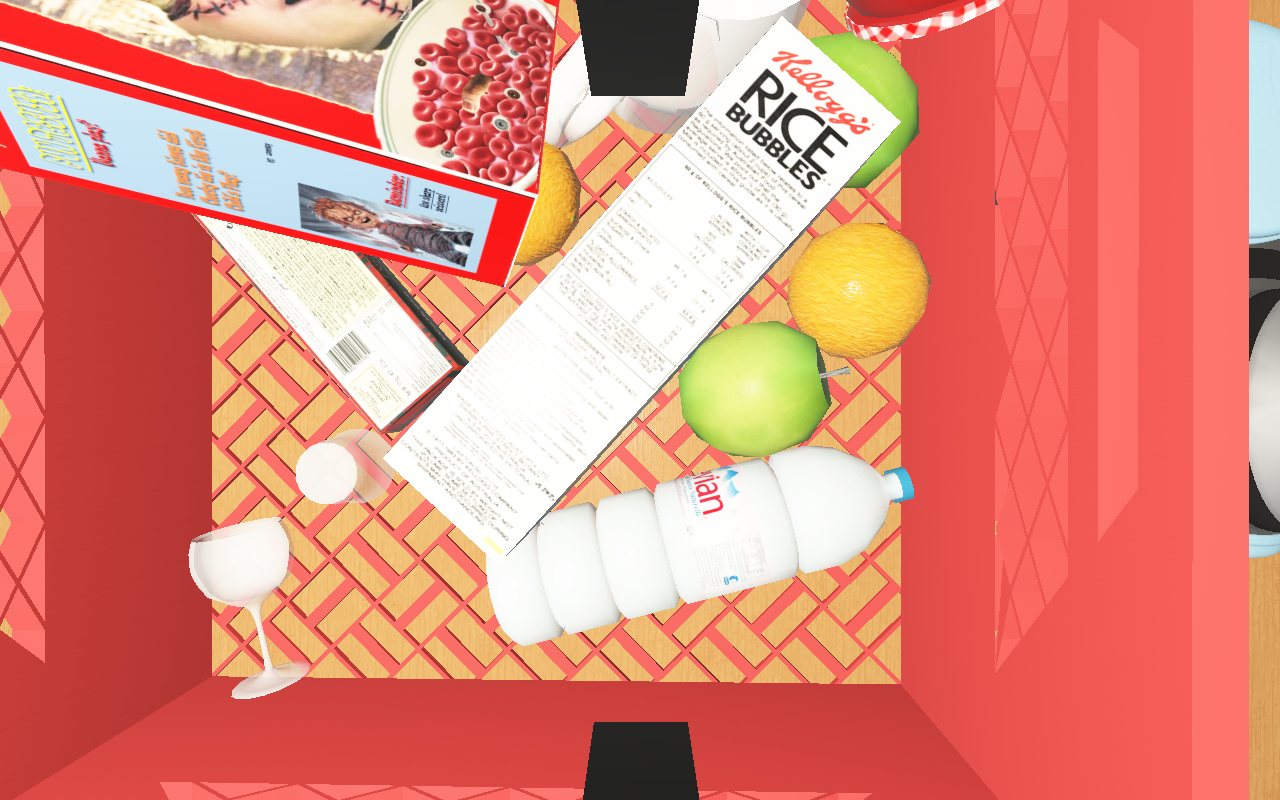
Objects in the scene:
carafe
water bottle
apple
orange
orange
plate
glass
wineglass
cereal box
biscuit box